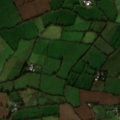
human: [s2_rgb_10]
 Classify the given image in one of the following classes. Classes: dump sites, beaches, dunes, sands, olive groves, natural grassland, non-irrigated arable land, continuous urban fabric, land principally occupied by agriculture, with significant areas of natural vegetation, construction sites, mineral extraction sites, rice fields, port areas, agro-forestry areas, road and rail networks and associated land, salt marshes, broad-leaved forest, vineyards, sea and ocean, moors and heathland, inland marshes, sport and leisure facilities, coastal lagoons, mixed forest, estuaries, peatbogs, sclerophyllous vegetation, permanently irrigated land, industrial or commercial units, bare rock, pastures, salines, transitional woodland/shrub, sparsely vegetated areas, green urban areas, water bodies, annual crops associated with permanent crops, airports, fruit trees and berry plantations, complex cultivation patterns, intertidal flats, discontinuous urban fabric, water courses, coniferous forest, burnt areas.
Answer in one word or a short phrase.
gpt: non-irrigated arable land, pastures